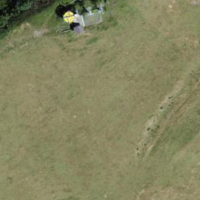
EUNIS habitat code: 26
Species observed at this site:
Gentiana verna